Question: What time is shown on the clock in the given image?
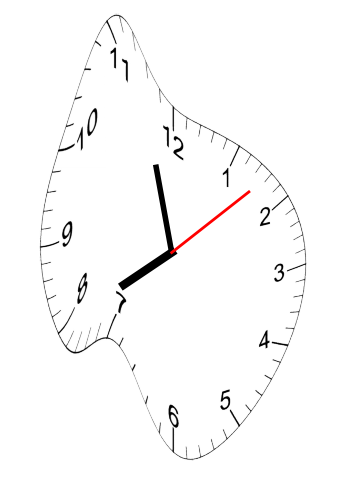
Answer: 07:57:08